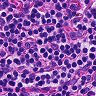
Metastatic tissue present: no